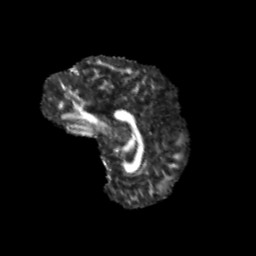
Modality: FA
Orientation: sagittal
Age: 12
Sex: male
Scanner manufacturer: siemens
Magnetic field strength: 3 T
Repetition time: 3.8 s
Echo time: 0.07 s